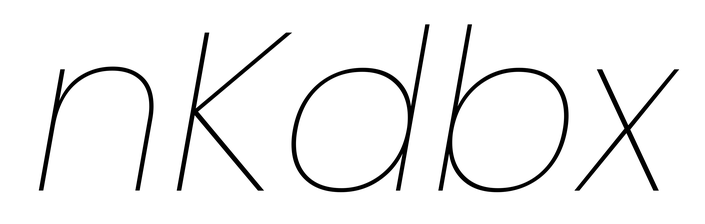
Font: Poppins-ThinItalic